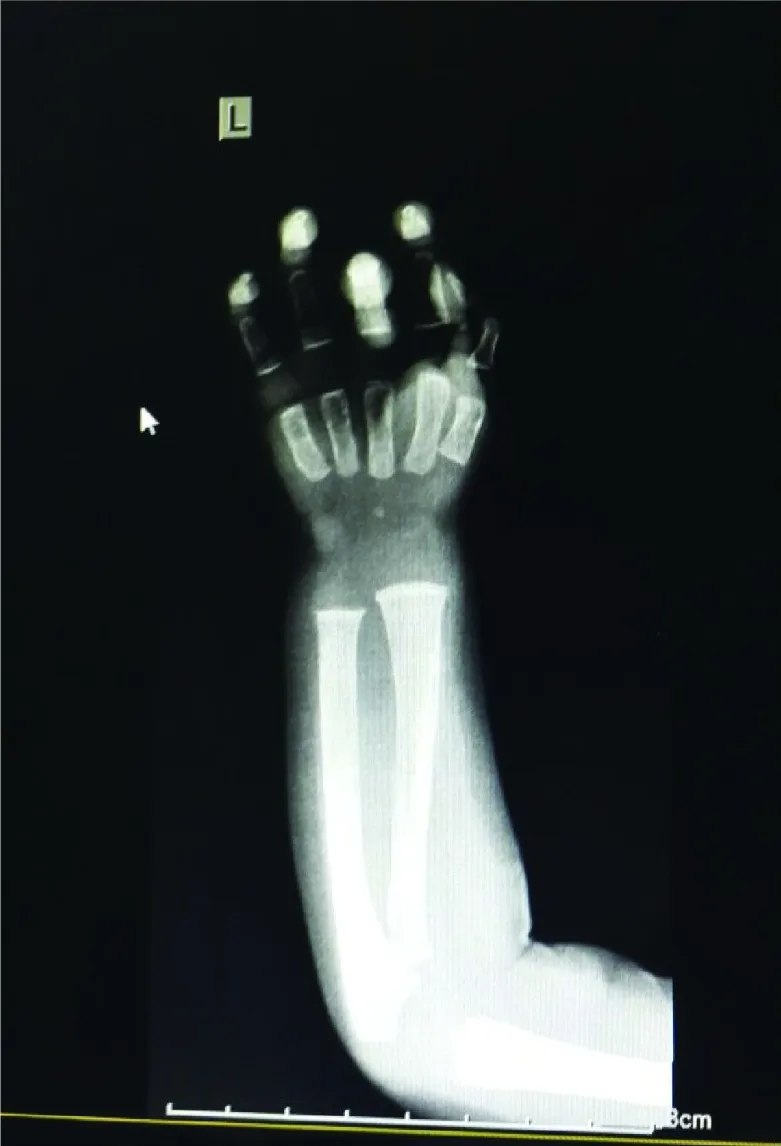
X-ray of left hand showing ectrodactyly.
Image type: radiology (x_ray)